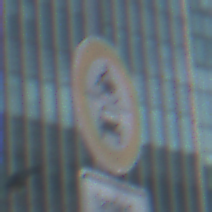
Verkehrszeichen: VerbotKraftfahrzeuge
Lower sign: BesondereFahrzeugeUndTransportgueter6
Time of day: MorningAfternoon
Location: Outdoor (Urban)
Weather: PartlyCloudy
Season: NotSpecified
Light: Natural